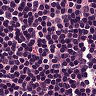
Metastatic tissue present: no